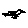
Label: bird